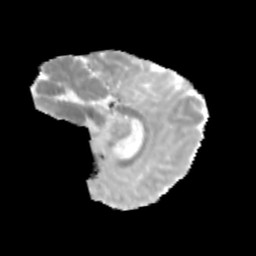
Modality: MD
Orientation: sagittal
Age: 12
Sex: male
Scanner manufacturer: siemens
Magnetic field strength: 3 T
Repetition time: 3.8 s
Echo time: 0.07 s